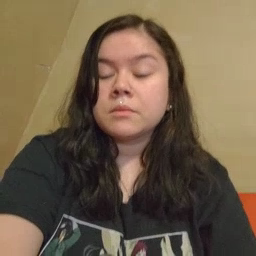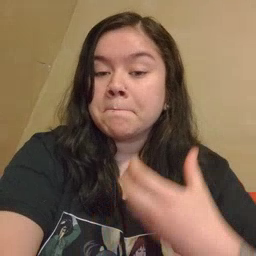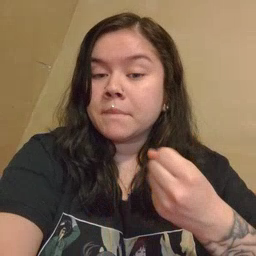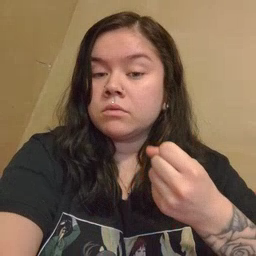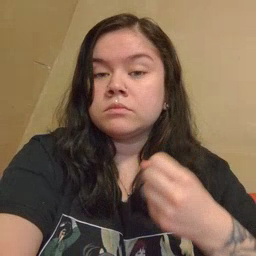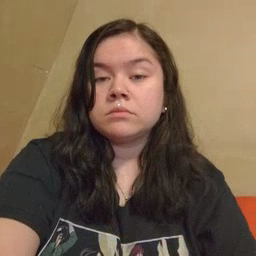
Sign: milk